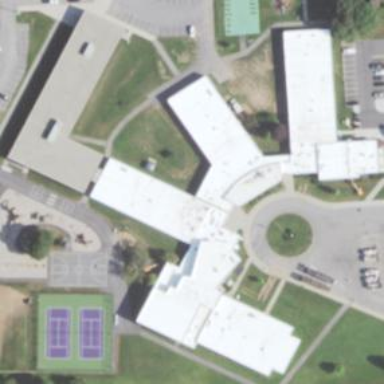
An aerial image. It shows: School building.